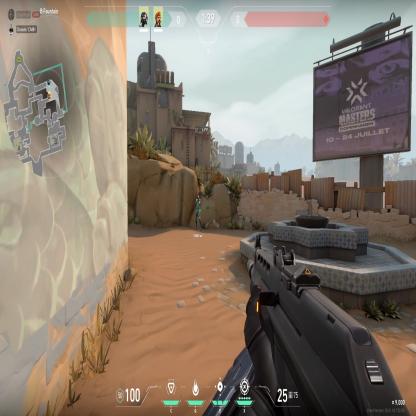
Label: teammate